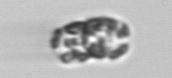
Label: Dactyliosolen_fragilissimus